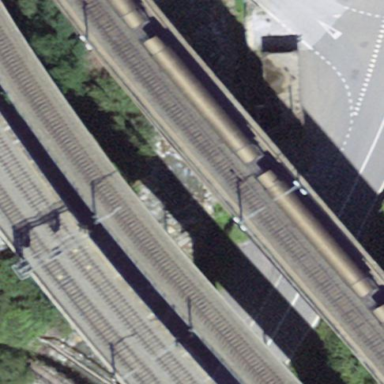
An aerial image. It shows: Man-made bridge.